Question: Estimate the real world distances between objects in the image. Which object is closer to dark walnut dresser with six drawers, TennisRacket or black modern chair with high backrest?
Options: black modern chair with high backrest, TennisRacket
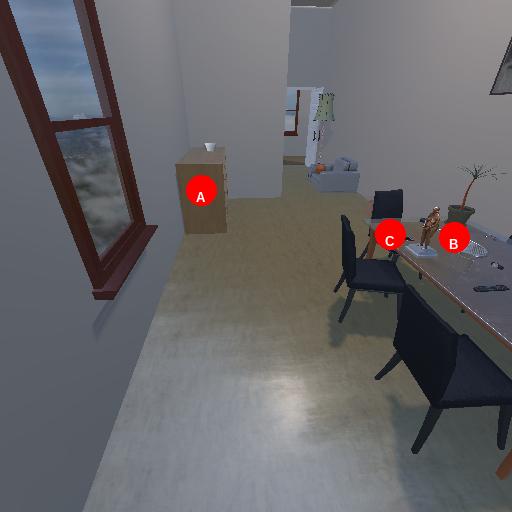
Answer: black modern chair with high backrest